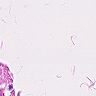
Metastatic tissue present: no